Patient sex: M
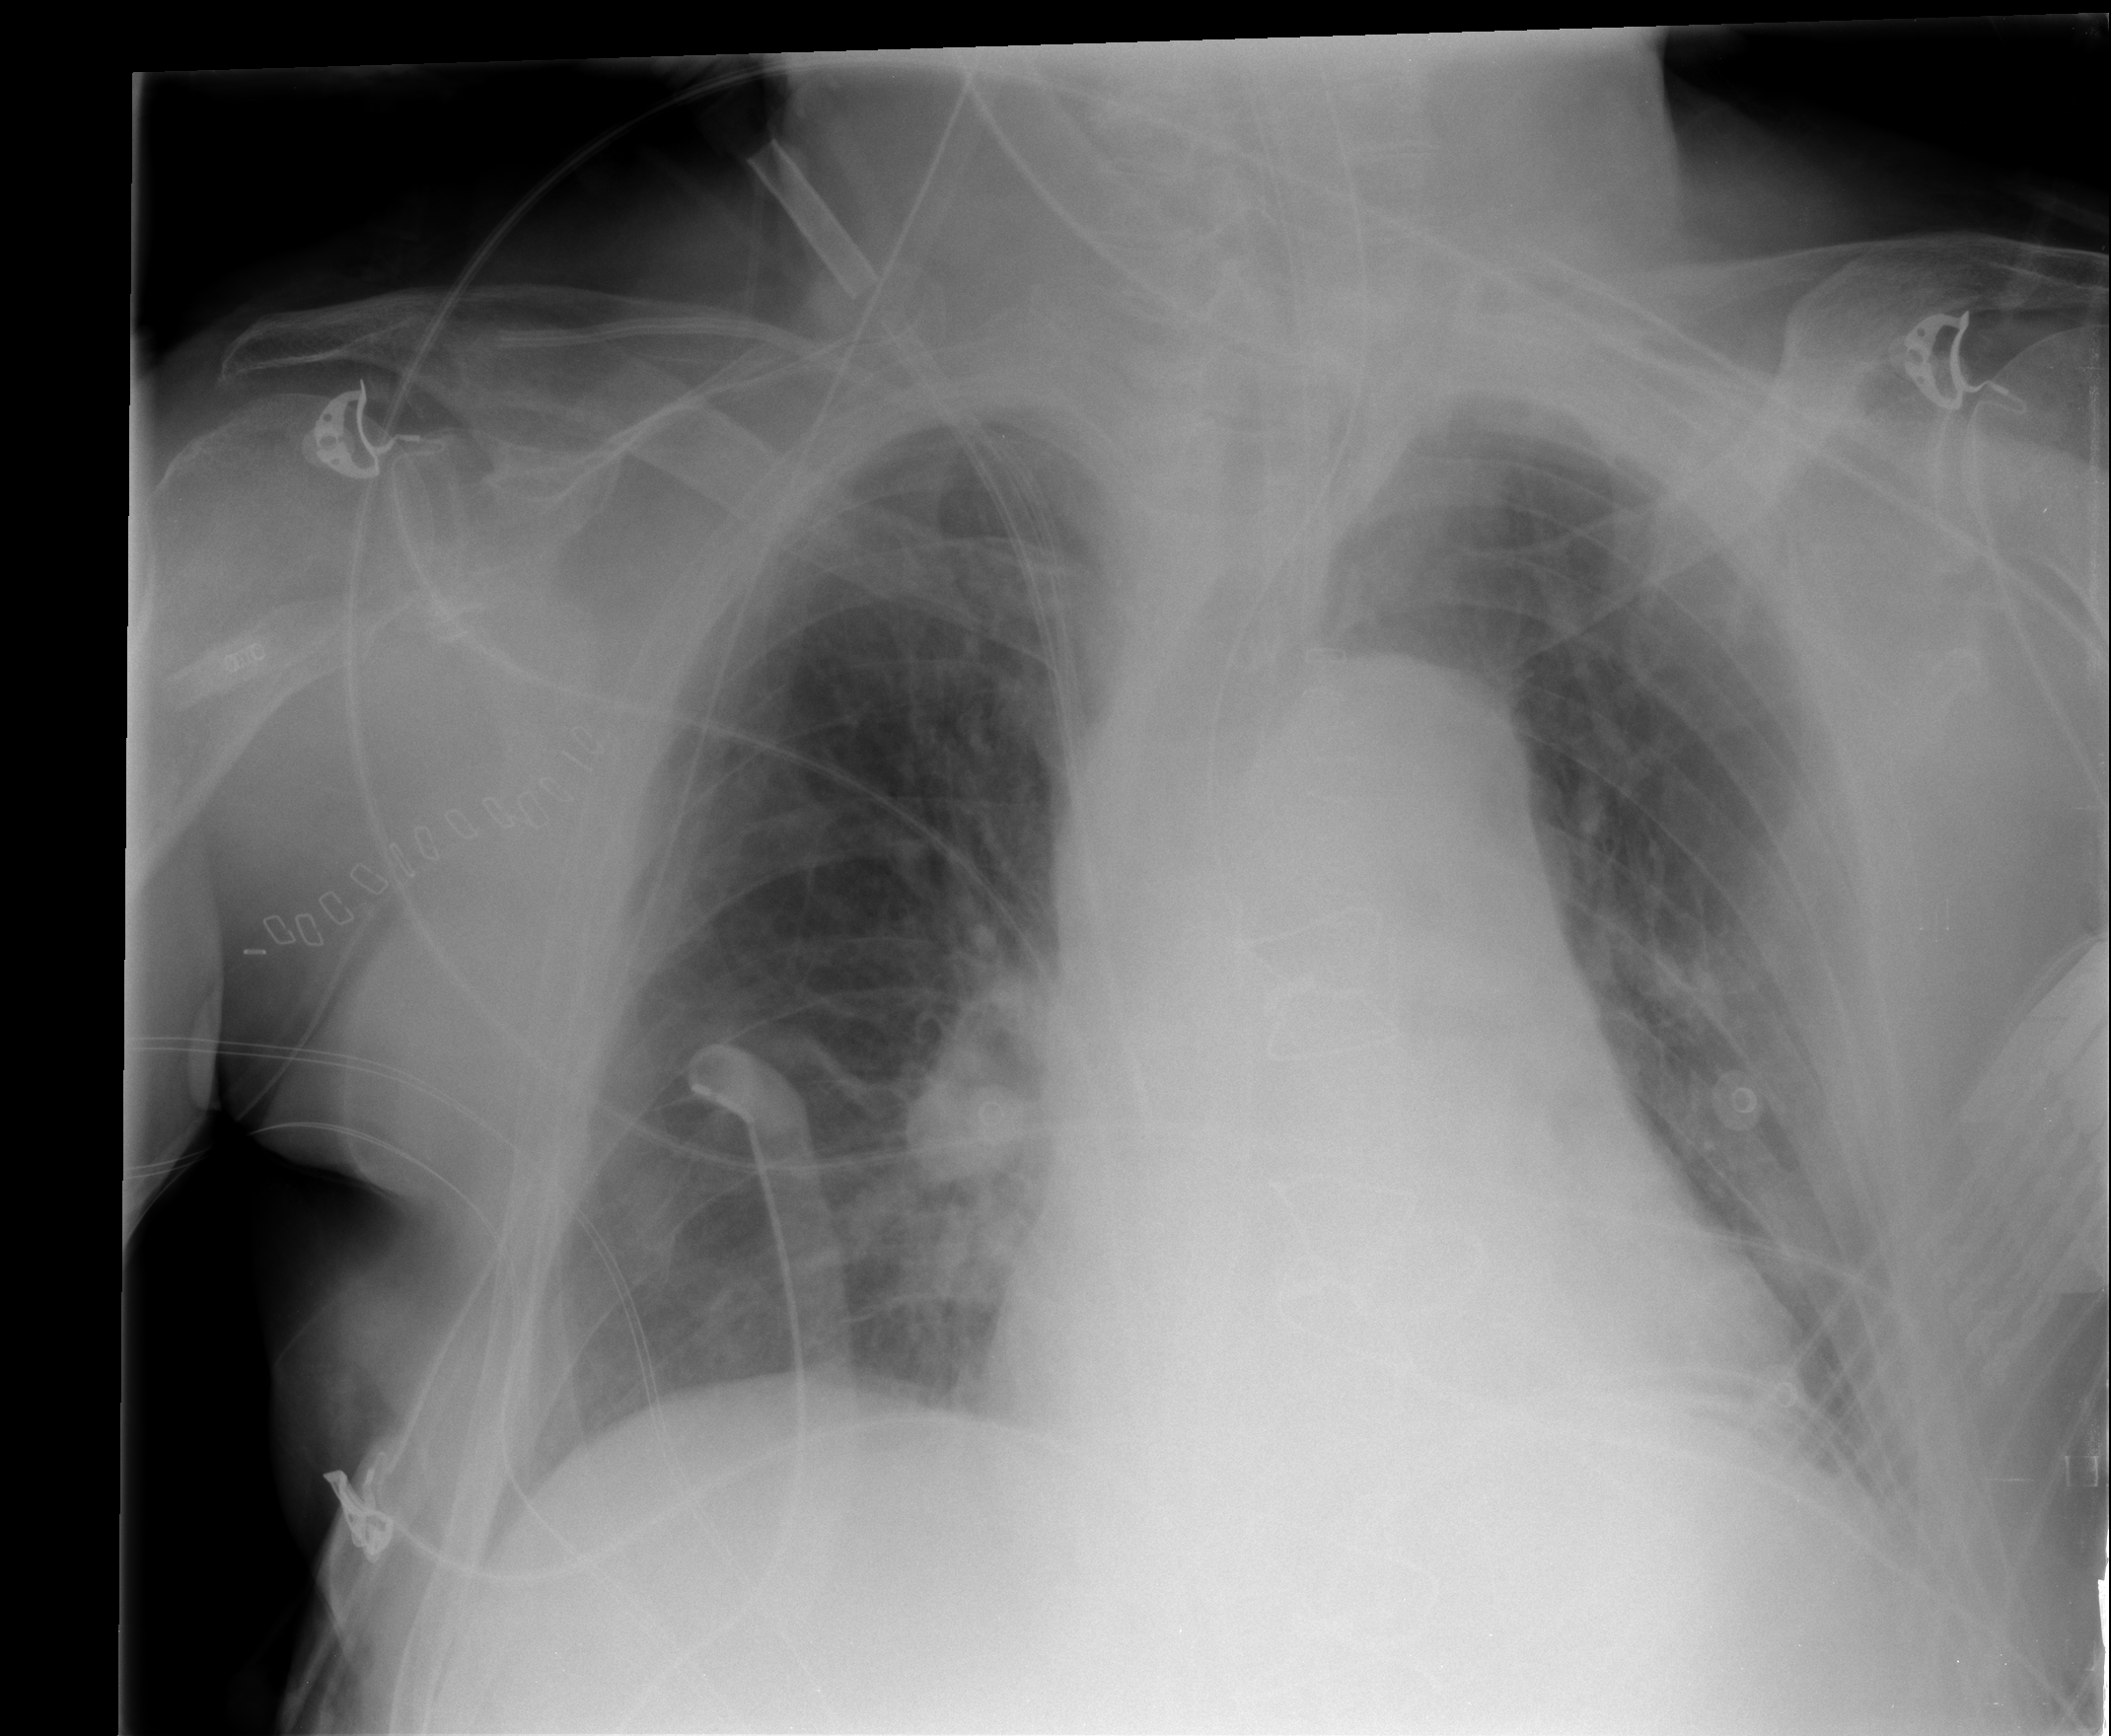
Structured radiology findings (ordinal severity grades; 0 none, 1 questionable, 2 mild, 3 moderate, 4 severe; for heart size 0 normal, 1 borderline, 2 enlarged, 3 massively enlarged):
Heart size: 2
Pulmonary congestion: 0
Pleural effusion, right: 0
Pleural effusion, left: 2
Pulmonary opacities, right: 0
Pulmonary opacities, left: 0
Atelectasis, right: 0
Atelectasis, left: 2